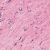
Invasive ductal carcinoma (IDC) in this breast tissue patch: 0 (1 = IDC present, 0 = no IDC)